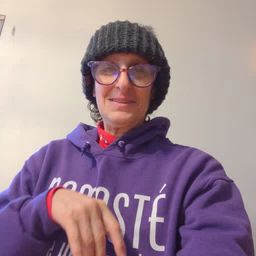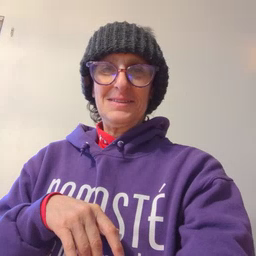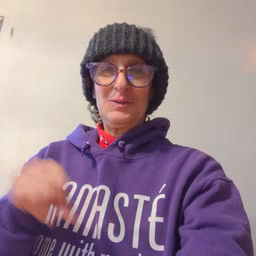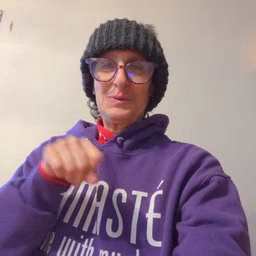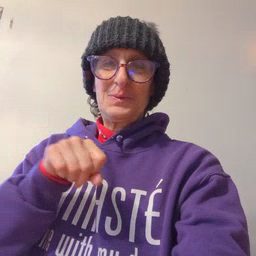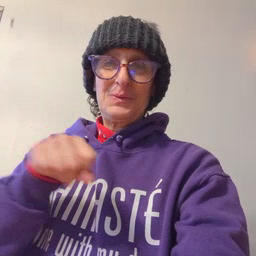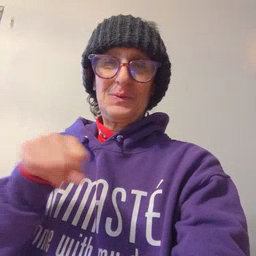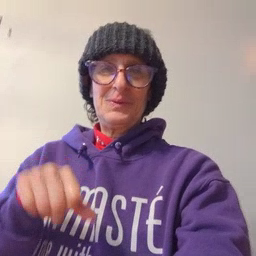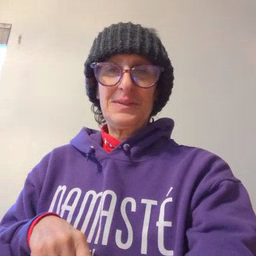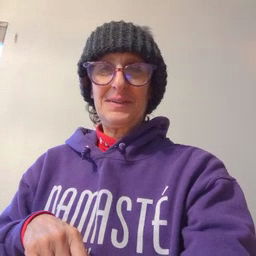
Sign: shoe